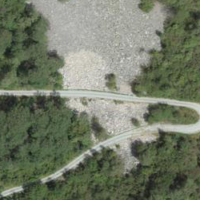
EUNIS habitat code: 44
Species observed at this site:
Sambucus racemosa